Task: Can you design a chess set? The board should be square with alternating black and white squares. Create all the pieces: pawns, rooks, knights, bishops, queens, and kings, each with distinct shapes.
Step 4122:
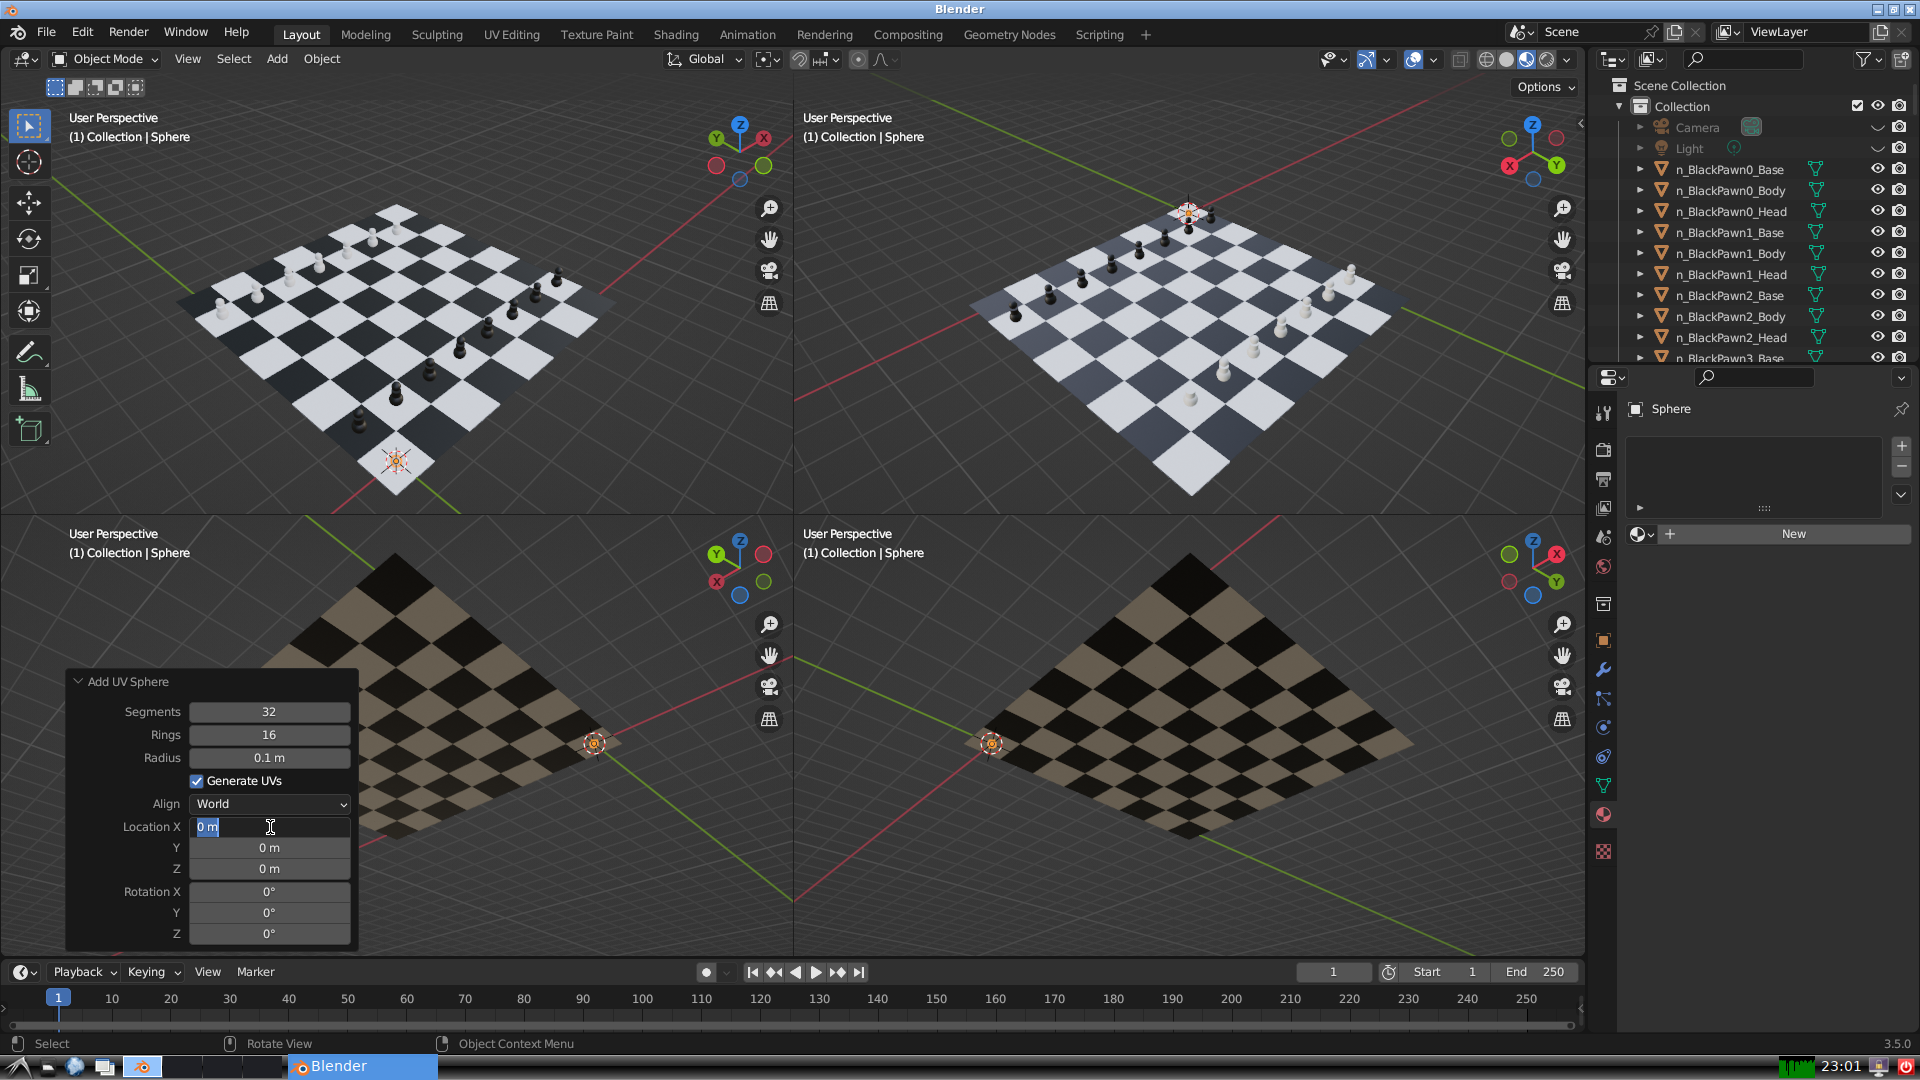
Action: input_text: 6.0